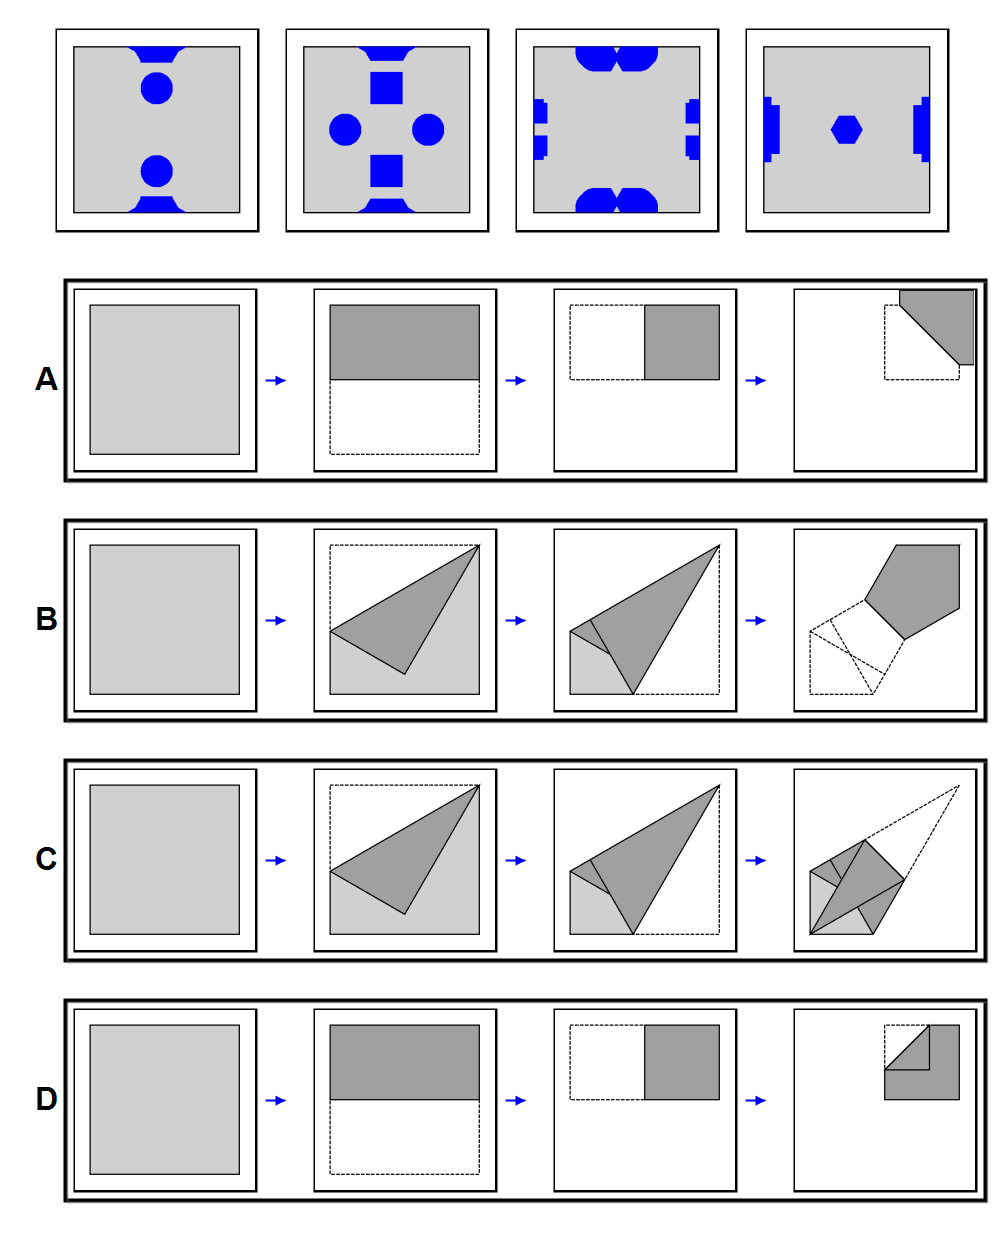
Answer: A